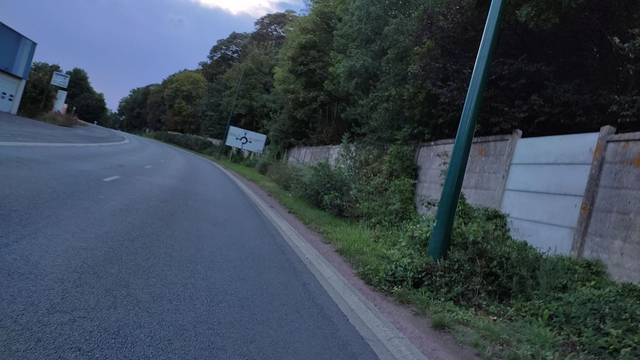
Region: France
Coordinates: 50.297, 2.808